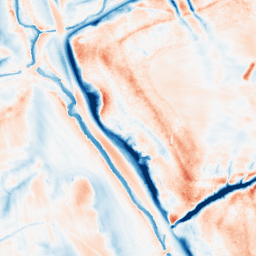
Category: classical
Decomposition family: gaussian_anisotropic
Decomposition parameters: sigma_x: 10
sigma_y: 5
Upsampling method: bspline
Upsampling parameters: scale: 8
Upsampling scale: 8